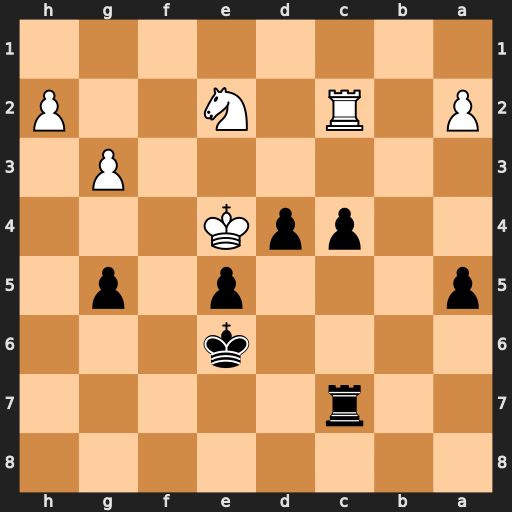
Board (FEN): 8/2r5/4k3/p3p1p1/2ppK3/6P1/P1R1N2P/8
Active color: b
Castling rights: -
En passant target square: -
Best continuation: d3 Rc1 dxe2